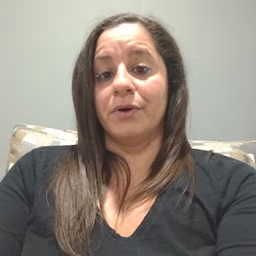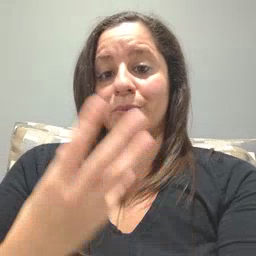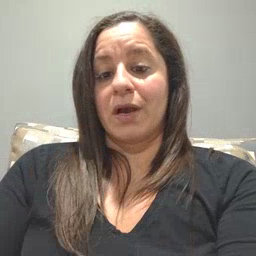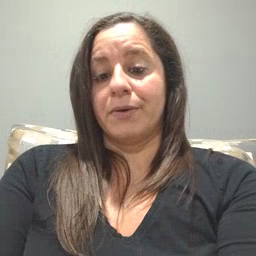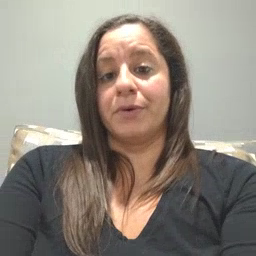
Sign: wet